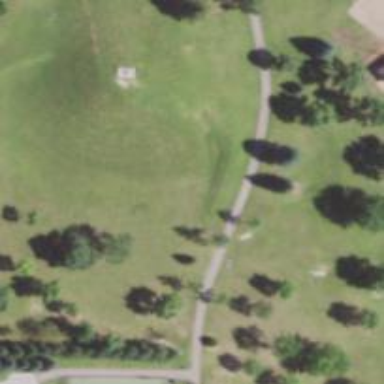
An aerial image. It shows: Disc golf tee.